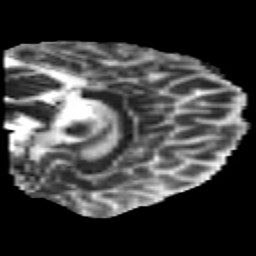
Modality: MD
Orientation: sagittal
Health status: healthy
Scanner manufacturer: philips
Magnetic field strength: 3 T
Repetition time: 6.964 s
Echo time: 0.092 s